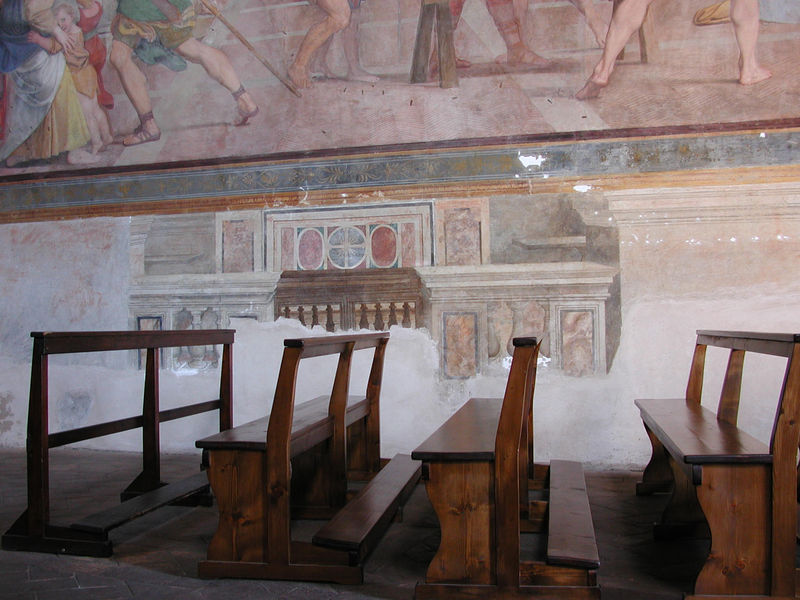
Titel: San Gregorio Magno
Künstler: Domenichino
Standort: Rom, S. Gregorio Magno (EU - I - Latium)
Schlagwörter: fuß, mann, nackt, schatten, weiß, gelb, grün, menschen, braun, bunt, frau, holz, kleid, licht, pastell, schwarz, szene, rot, zaun, malerei, ornament, rock, alt, wand, rückenlehne, kirche, boden, innen, kind, beine, schürze, füße, fußboden, stab, farbe, bank, soldaten, bordüre, gestühl, detail, ornamente, verzierung, wandgemälde, wandmalerei, sandalen, waden, foto, fotografie, dom, fliesen, schwert, knien, bänke, kathedrale, fries, sims, kirchenbank, kirchenbänke, fresken, kapelle, zerstört, ballustrade, fresko, einrichtung, christen, fresco, ausstattung, restauration, beschädigt, betbank, baine, e, kirchenbánke, beetbanl, beetbank